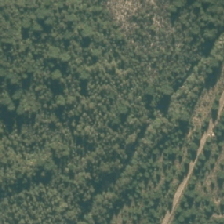
Land cover: manuka_kanuka